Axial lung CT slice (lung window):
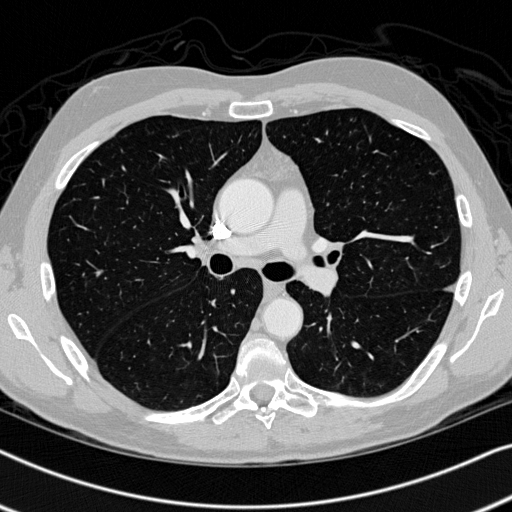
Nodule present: no